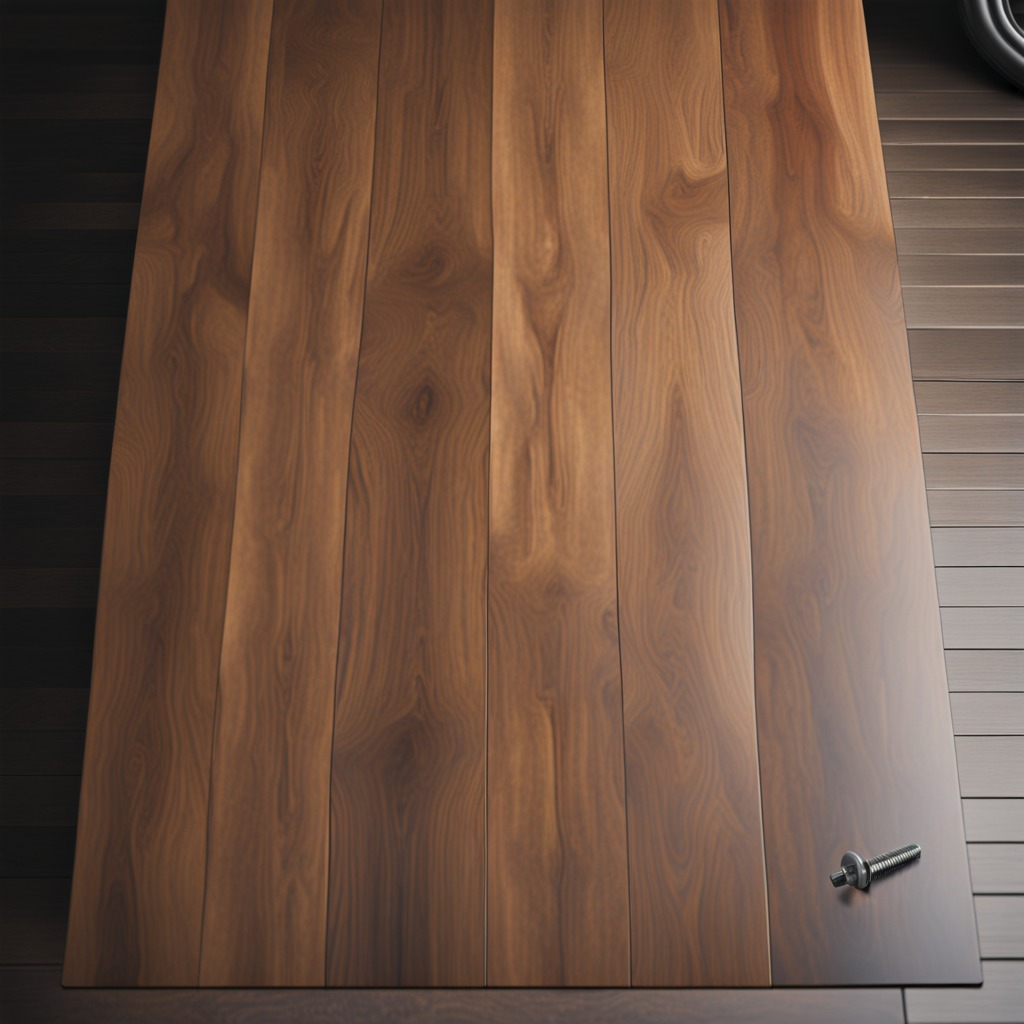
A metal screw is lying on the oil-spilled wooden table in a vintage motorcycle garage.